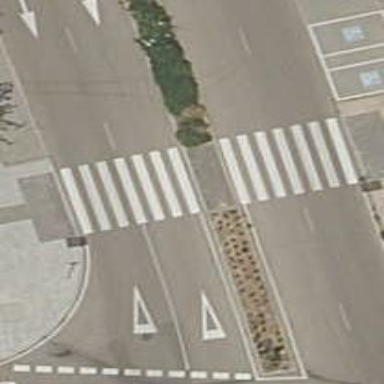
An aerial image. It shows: Uncontrolled road crossing.